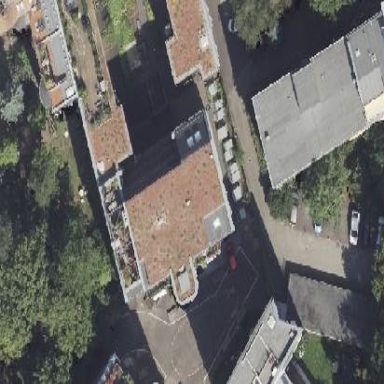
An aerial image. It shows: The image shows part of apartment building.